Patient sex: M
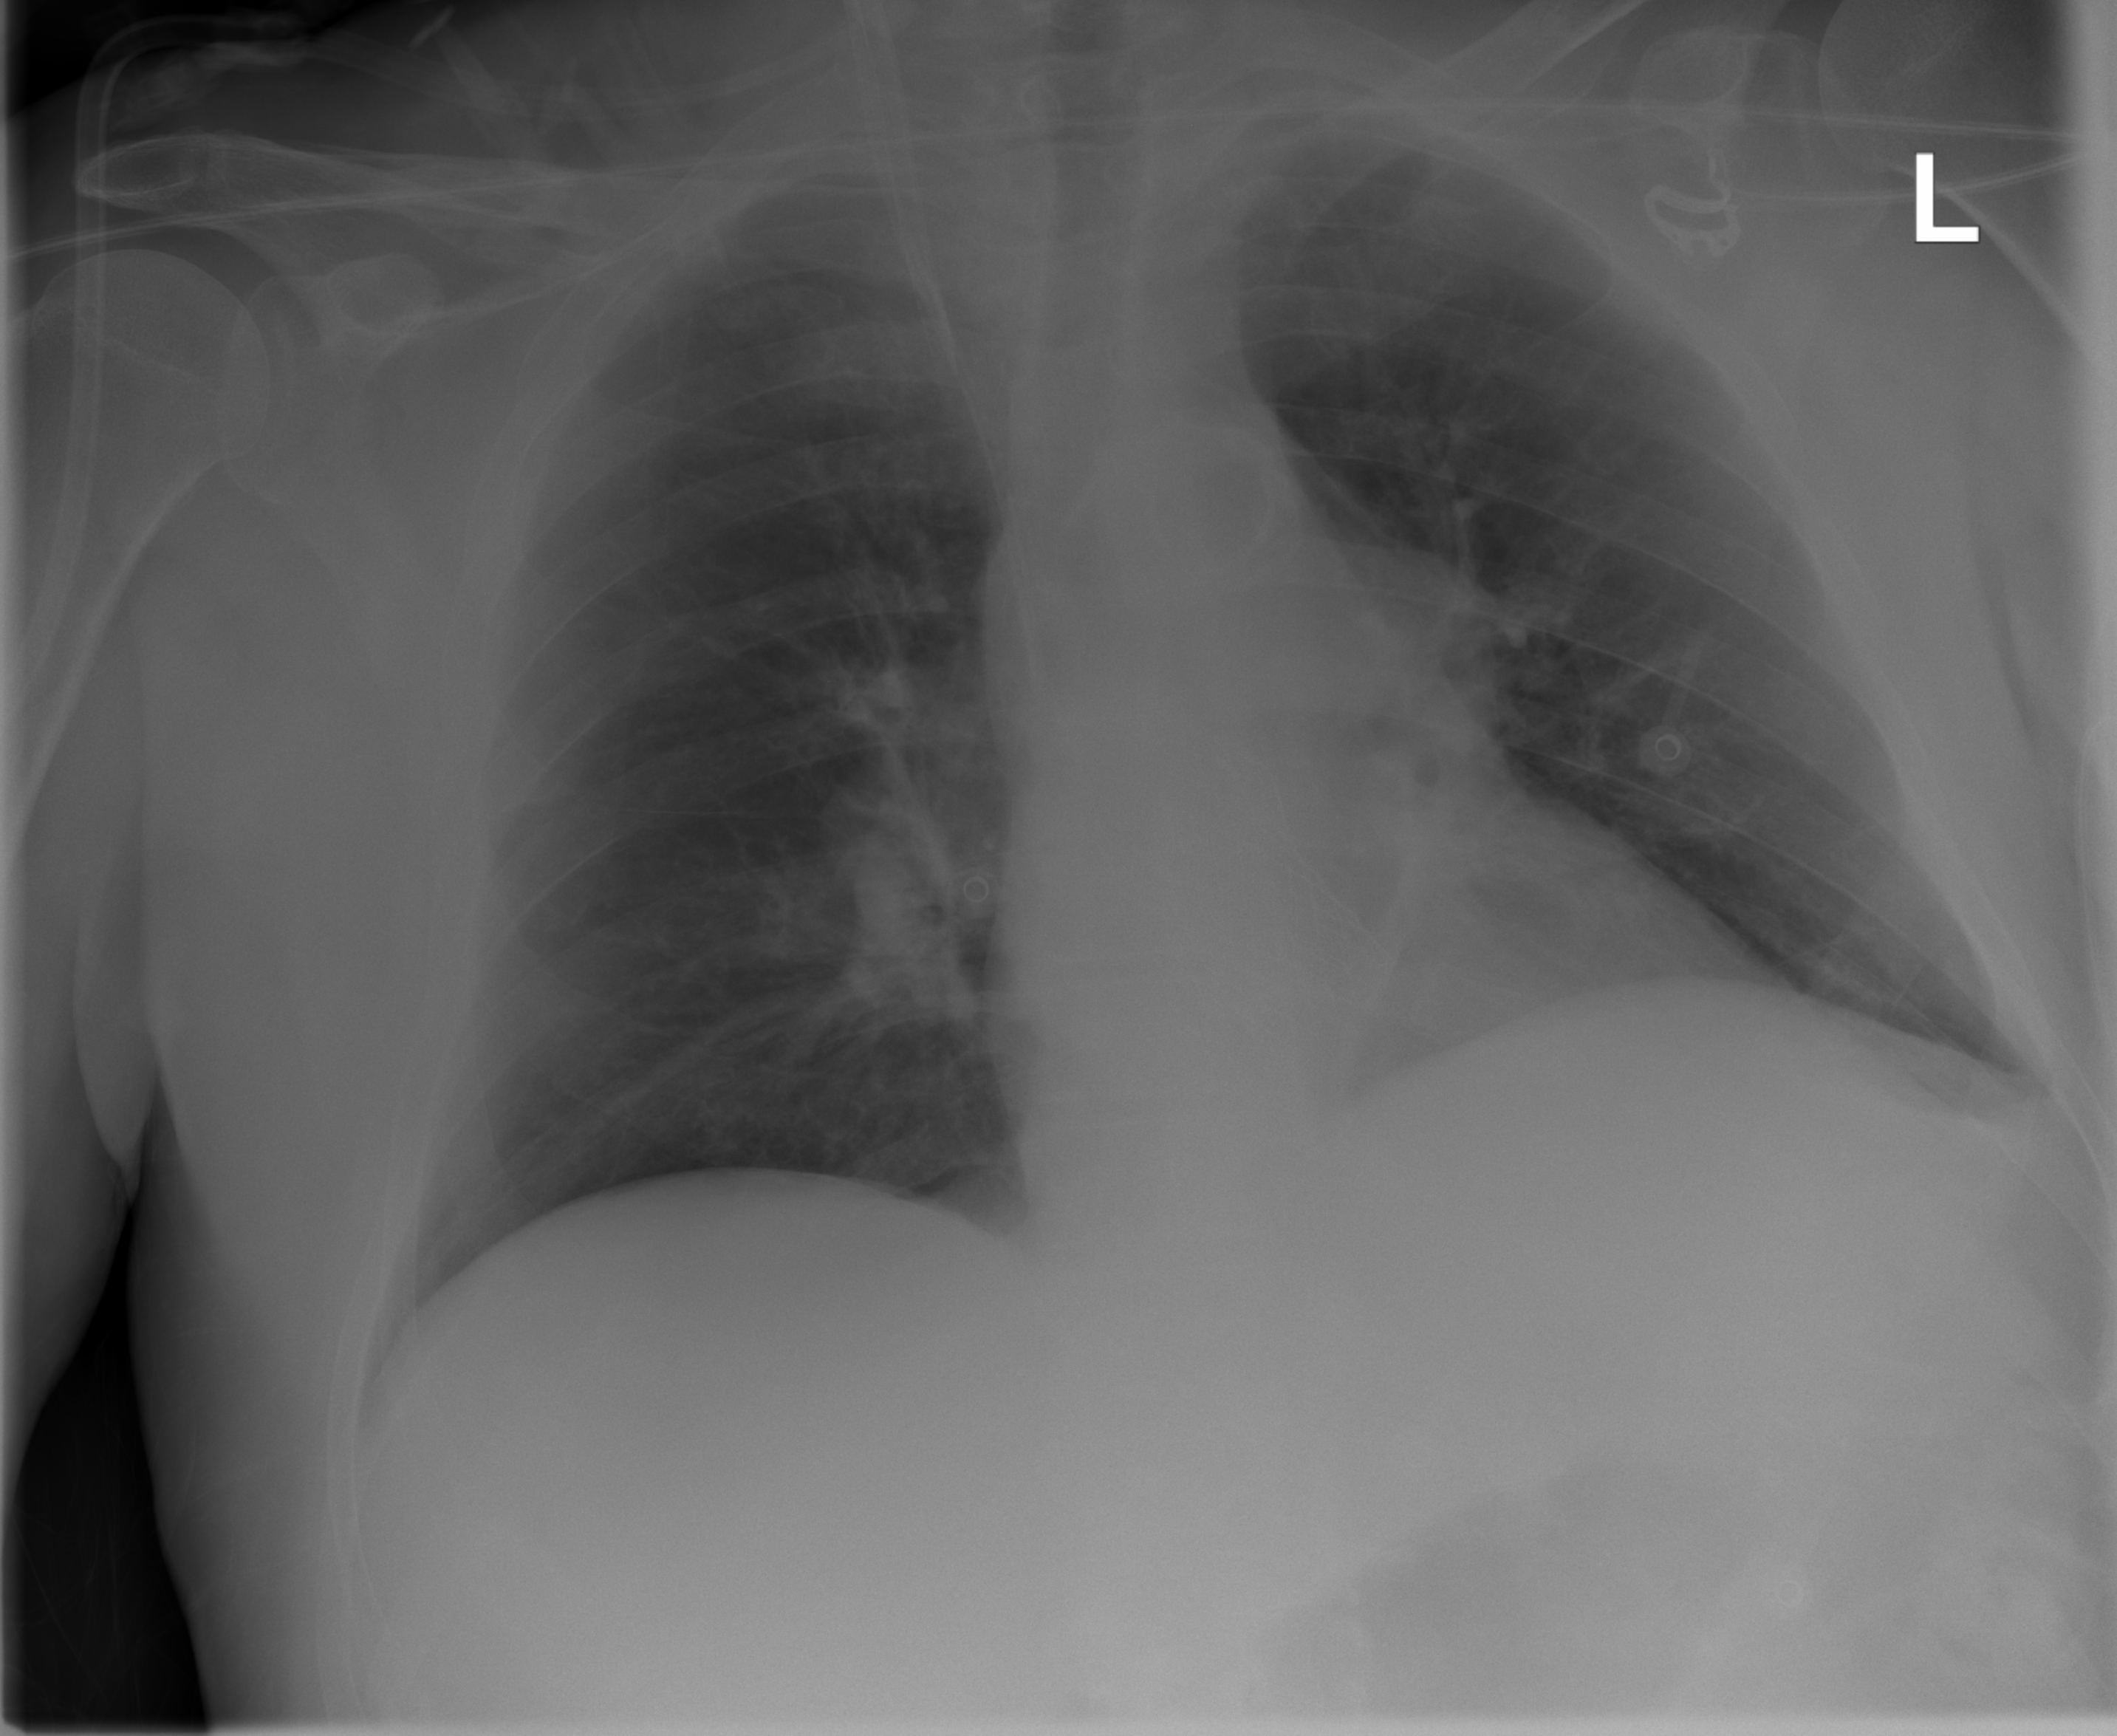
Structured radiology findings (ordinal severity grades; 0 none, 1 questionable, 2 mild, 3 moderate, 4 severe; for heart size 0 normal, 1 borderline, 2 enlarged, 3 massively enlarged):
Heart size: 2
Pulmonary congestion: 1
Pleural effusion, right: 0
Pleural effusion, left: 0
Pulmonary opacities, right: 0
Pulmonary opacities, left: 0
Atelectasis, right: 0
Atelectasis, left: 1